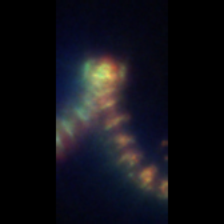
Taxon: Chaetoceros
Group: Diatoms